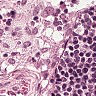
Metastatic tissue present: no